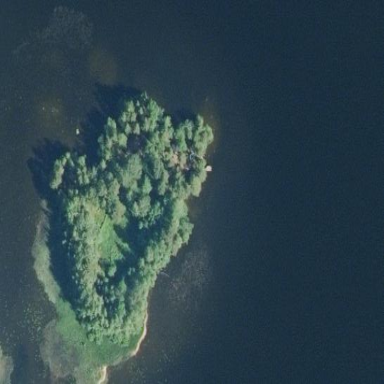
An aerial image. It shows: Island covered with woodland.